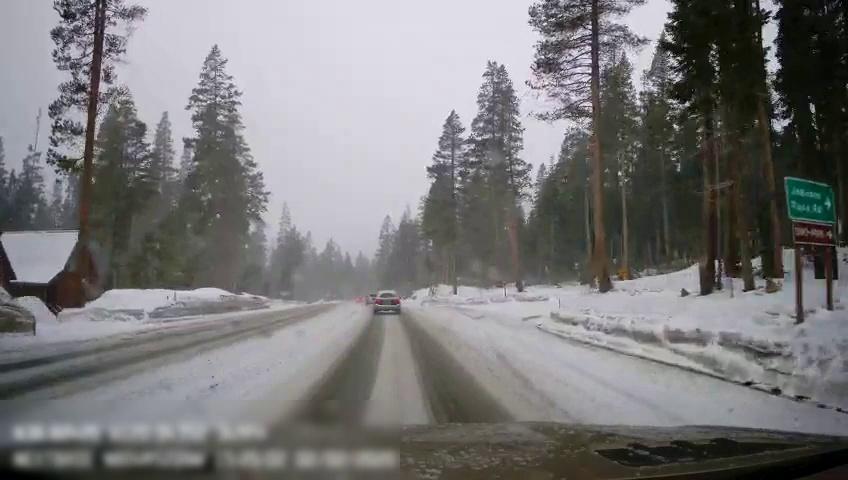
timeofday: Day
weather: Snowy
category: Drivable Space
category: Vehicles | SUV
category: Vehicles | SUV
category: Traffic | Signs
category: Traffic | Signs